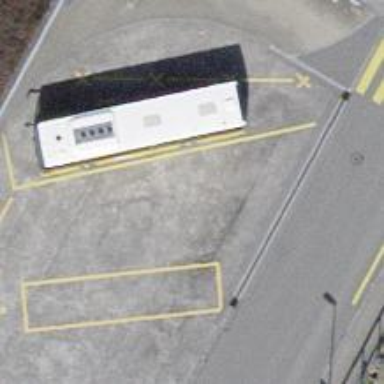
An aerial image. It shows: Bus stop equipped with public transport stop position.